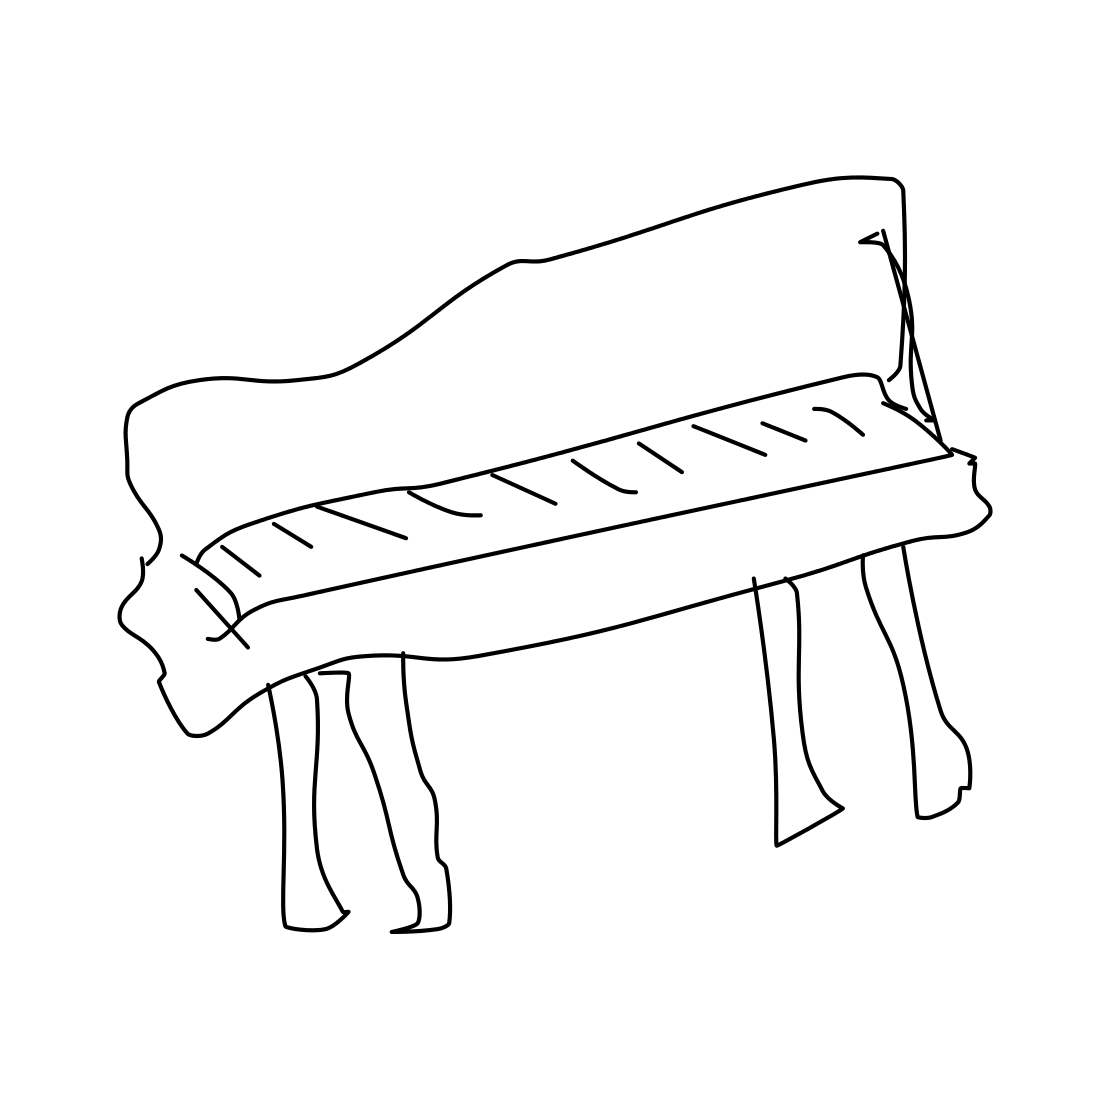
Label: piano